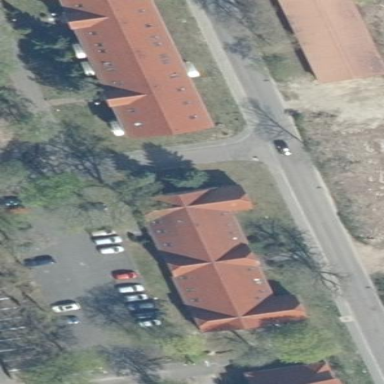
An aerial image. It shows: Residential building.